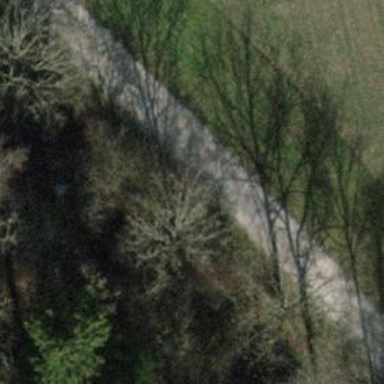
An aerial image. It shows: Compacted track with grade2 level.